Interaction volume radius: 10 \u00c5
Interaction volume height: 10 \u00c5
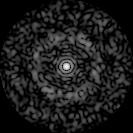
Disorder parameter: 0.8411